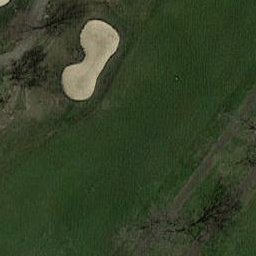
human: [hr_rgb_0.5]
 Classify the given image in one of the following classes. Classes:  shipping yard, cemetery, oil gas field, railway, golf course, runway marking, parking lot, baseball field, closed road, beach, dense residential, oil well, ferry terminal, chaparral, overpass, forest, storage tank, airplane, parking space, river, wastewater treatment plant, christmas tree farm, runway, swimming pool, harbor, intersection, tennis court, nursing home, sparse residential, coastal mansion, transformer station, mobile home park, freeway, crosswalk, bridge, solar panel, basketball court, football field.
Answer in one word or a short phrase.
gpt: golf course